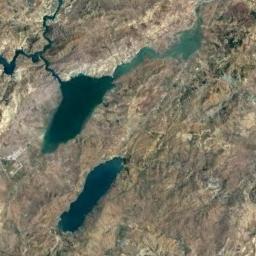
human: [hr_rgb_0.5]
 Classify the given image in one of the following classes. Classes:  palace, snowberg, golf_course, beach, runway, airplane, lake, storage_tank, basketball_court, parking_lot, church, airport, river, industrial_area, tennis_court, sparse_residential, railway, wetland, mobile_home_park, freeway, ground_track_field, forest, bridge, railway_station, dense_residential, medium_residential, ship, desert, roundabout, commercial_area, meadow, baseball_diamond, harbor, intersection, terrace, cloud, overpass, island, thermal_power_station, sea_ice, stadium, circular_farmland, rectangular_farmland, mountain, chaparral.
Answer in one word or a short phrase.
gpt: lake